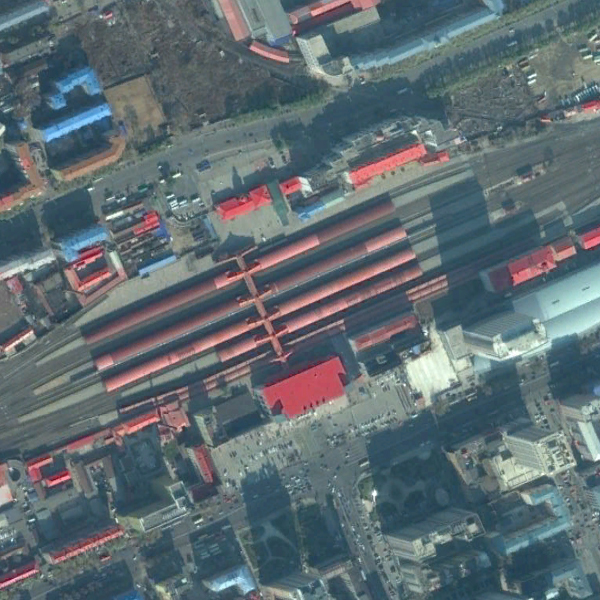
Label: RailwayStation